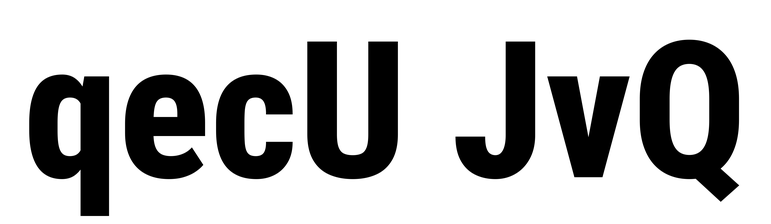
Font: Roboto_Condensed_ExtraBold